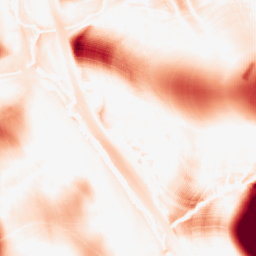
Category: morphological
Decomposition family: tophat
Decomposition parameters: size: 50
mode: white
Upsampling method: fft_zeropad
Upsampling parameters: scale: 8
Upsampling scale: 8